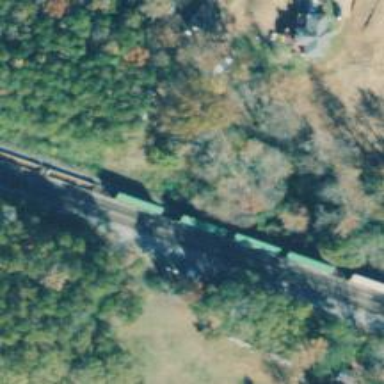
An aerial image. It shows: Railway crossover.